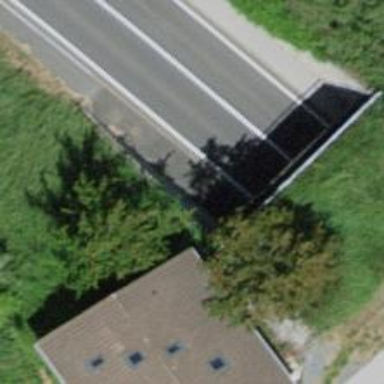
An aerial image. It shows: Sidewalk that goes through tunnel.